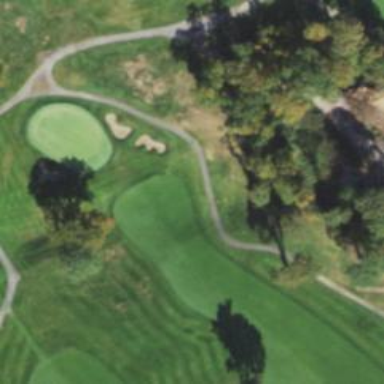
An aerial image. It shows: Pathway for golfing.